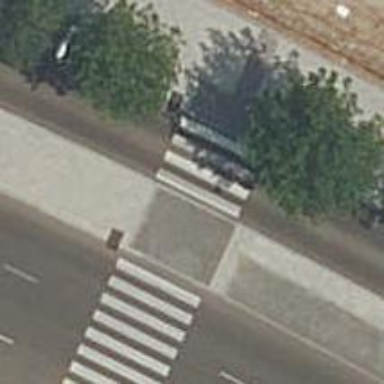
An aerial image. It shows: Uncontrolled road crossing.